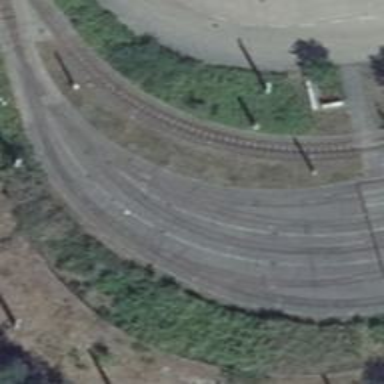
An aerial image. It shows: Tram railway with contact lines for electrification.